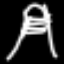
Label: The Eiffel Tower